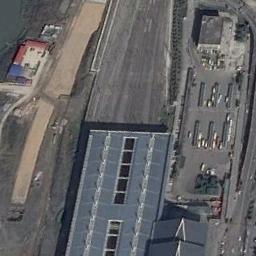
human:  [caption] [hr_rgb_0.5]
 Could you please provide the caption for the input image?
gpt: The railway station is on the bare land next to some buildings .

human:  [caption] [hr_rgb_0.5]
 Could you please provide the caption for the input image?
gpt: Many buildings are beside the railway station .

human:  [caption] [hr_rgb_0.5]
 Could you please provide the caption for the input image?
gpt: The railway station has lots of railways, Some trains and a big building .

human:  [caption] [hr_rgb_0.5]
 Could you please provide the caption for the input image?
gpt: There is a railway station under construction in the suburbs .

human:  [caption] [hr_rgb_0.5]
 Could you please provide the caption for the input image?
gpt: There are some buildings beside the railway station .